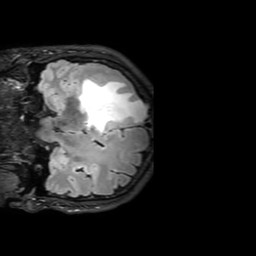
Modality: FLAIR
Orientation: coronal
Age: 50
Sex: male
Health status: ill
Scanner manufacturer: philips
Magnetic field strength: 3 T
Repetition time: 4.8 s
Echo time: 0.307 s